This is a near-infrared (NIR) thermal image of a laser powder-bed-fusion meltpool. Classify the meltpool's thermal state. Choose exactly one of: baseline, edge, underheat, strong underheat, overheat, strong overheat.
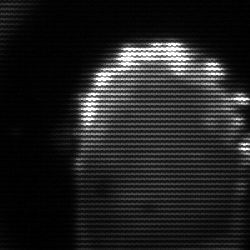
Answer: baseline